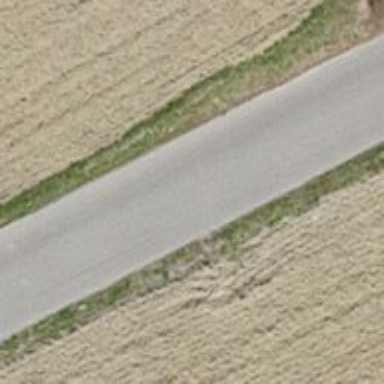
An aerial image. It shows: Unclassified road with asphalt surface.